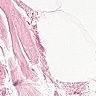
Metastatic tissue present: no